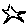
Label: star